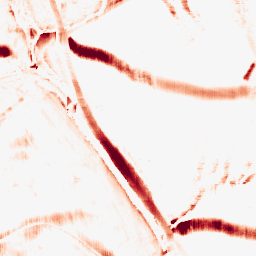
Category: morphological
Decomposition family: morphological_rect
Decomposition parameters: operation: opening
width: 10
height: 20
Upsampling method: quintic
Upsampling parameters: scale: 8
Upsampling scale: 8